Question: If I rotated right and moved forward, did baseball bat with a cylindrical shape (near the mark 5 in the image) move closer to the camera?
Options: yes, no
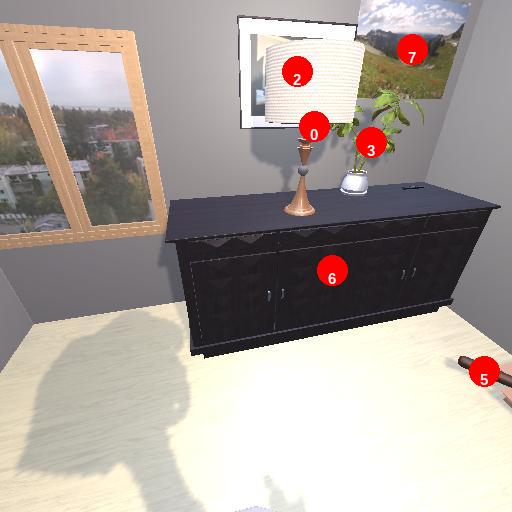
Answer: yes